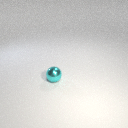
small cyan metal sphere